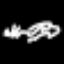
Label: squiggle